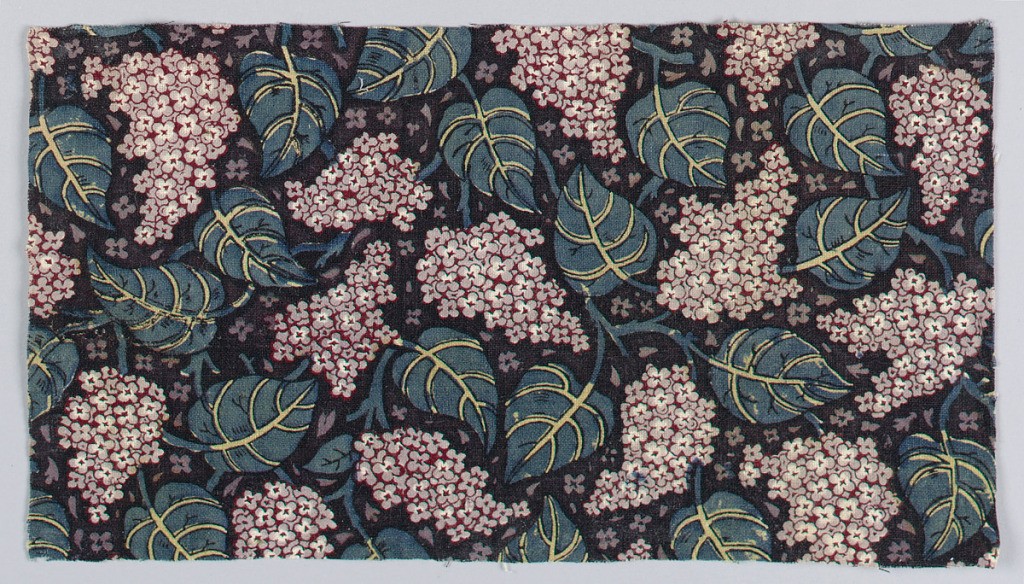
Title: Fragment
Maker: Gremont et Cie.
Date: ca. 1800
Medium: cotton Technique: block printed on plain weave
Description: Fragment of printed cotton with an allover pattern of lilacs and large, heavily veined leaves on a black background.